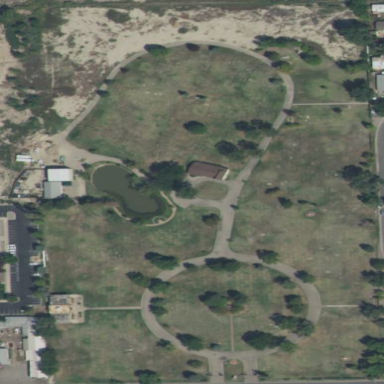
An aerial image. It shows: Cemetery.